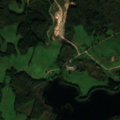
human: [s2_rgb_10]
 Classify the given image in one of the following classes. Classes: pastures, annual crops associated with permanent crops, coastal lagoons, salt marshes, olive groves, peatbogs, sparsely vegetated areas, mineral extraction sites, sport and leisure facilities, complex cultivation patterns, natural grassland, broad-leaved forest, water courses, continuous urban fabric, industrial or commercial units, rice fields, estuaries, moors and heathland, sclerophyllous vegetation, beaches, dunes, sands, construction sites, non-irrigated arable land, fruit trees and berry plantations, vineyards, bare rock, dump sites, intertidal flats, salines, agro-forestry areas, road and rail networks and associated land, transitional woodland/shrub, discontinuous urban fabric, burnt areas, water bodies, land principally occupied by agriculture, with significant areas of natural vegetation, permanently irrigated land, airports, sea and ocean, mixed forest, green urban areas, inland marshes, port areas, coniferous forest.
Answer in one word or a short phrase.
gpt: pastures, land principally occupied by agriculture, with significant areas of natural vegetation, broad-leaved forest, mixed forest, water bodies